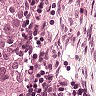
Metastatic tissue present: yes